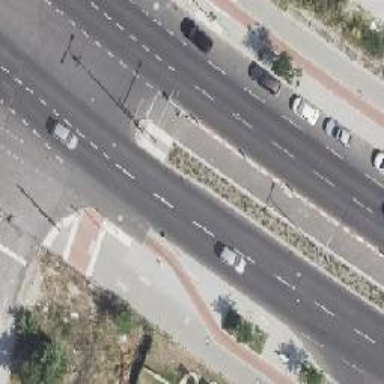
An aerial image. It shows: Traffic signal crossing.